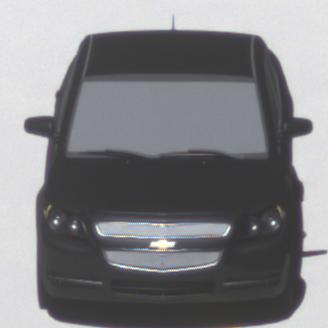
Make: Chevrolet
Model: Malibu 2.4
Detailed model: Malibu
Model produced from: 2012/07
Model produced until: 2014/08
Doors: 4
Color: black
Road condition: dry road
Daytime: midday
Contrast: medium contrast